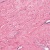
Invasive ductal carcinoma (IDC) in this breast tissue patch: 0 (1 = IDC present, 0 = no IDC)